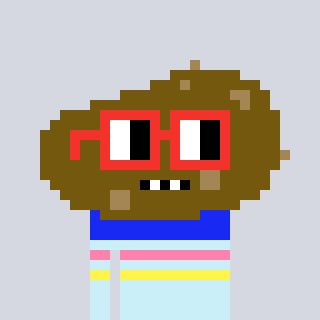
a pixel art character with square red glasses, a potato-shaped head and a cold-colored body on a cool background